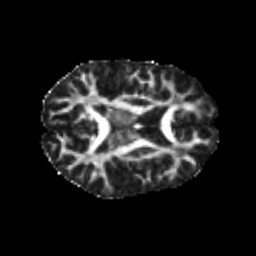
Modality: FA
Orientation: axial
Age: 23
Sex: female
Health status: healthy
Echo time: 0.074 s